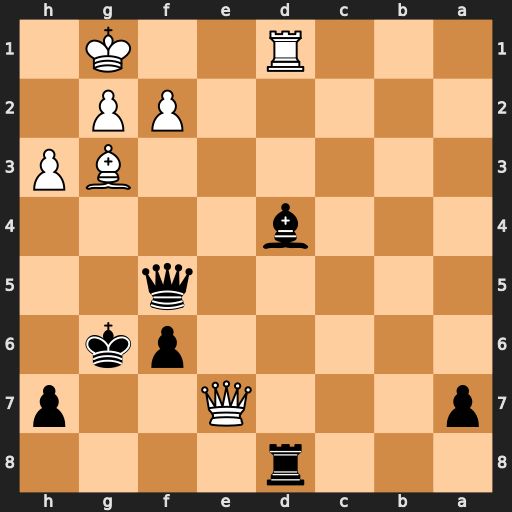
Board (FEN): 3r4/p3Q2p/5pk1/5q2/3b4/6BP/5PP1/3R2K1
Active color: b
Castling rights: -
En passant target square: -
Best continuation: Bxf2+ Bxf2 Rxd1+